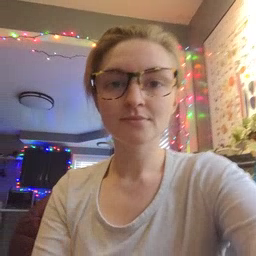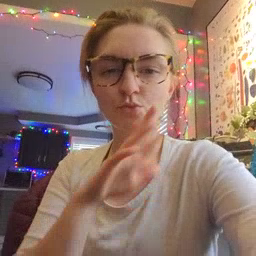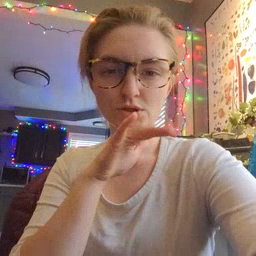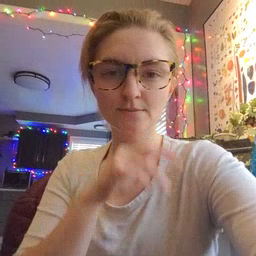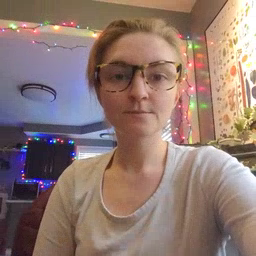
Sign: dirty